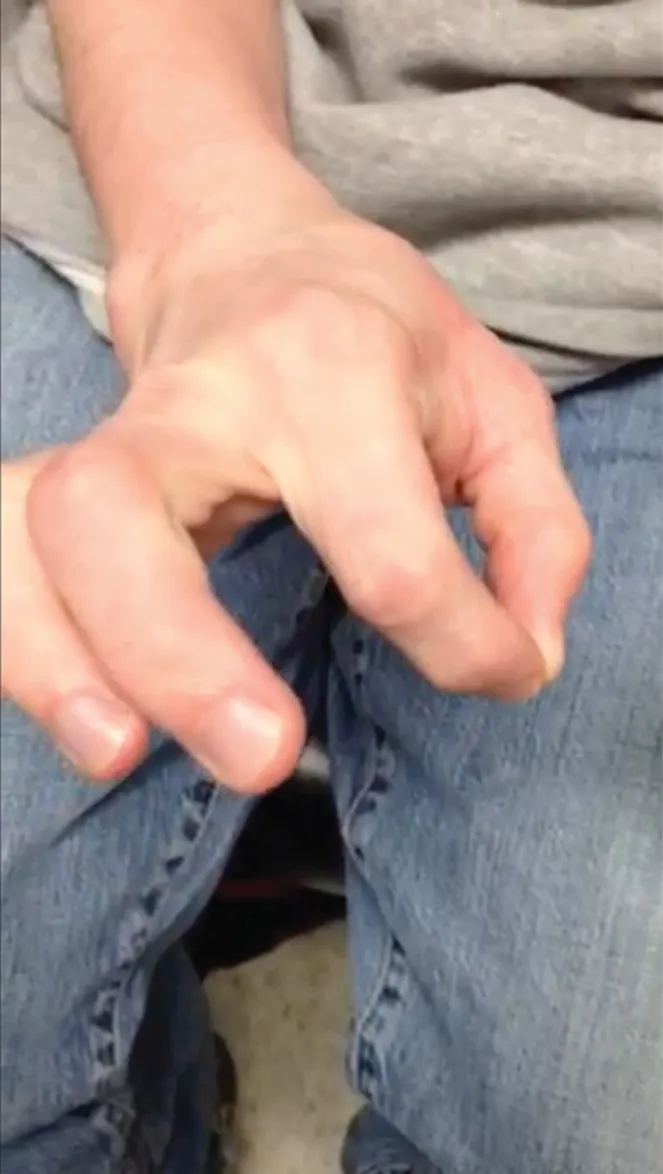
Demonstration of appropriate functionality of hand and thumb-CMC interface. Patient demonstrates no residual dislocation or dorsal ulnar ligament laxity. Patient has appropriate movements associated with thumb-CMC joint, and has appropriate pinch and grip strength.
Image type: medical_photograph (skin_photograph)